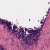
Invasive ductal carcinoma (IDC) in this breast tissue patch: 0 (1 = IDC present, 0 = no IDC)